Question: I have some questions. How do make lazy loading video or photo from Firebase database like Instagram?
I am using 'NetworkImage()' widget.

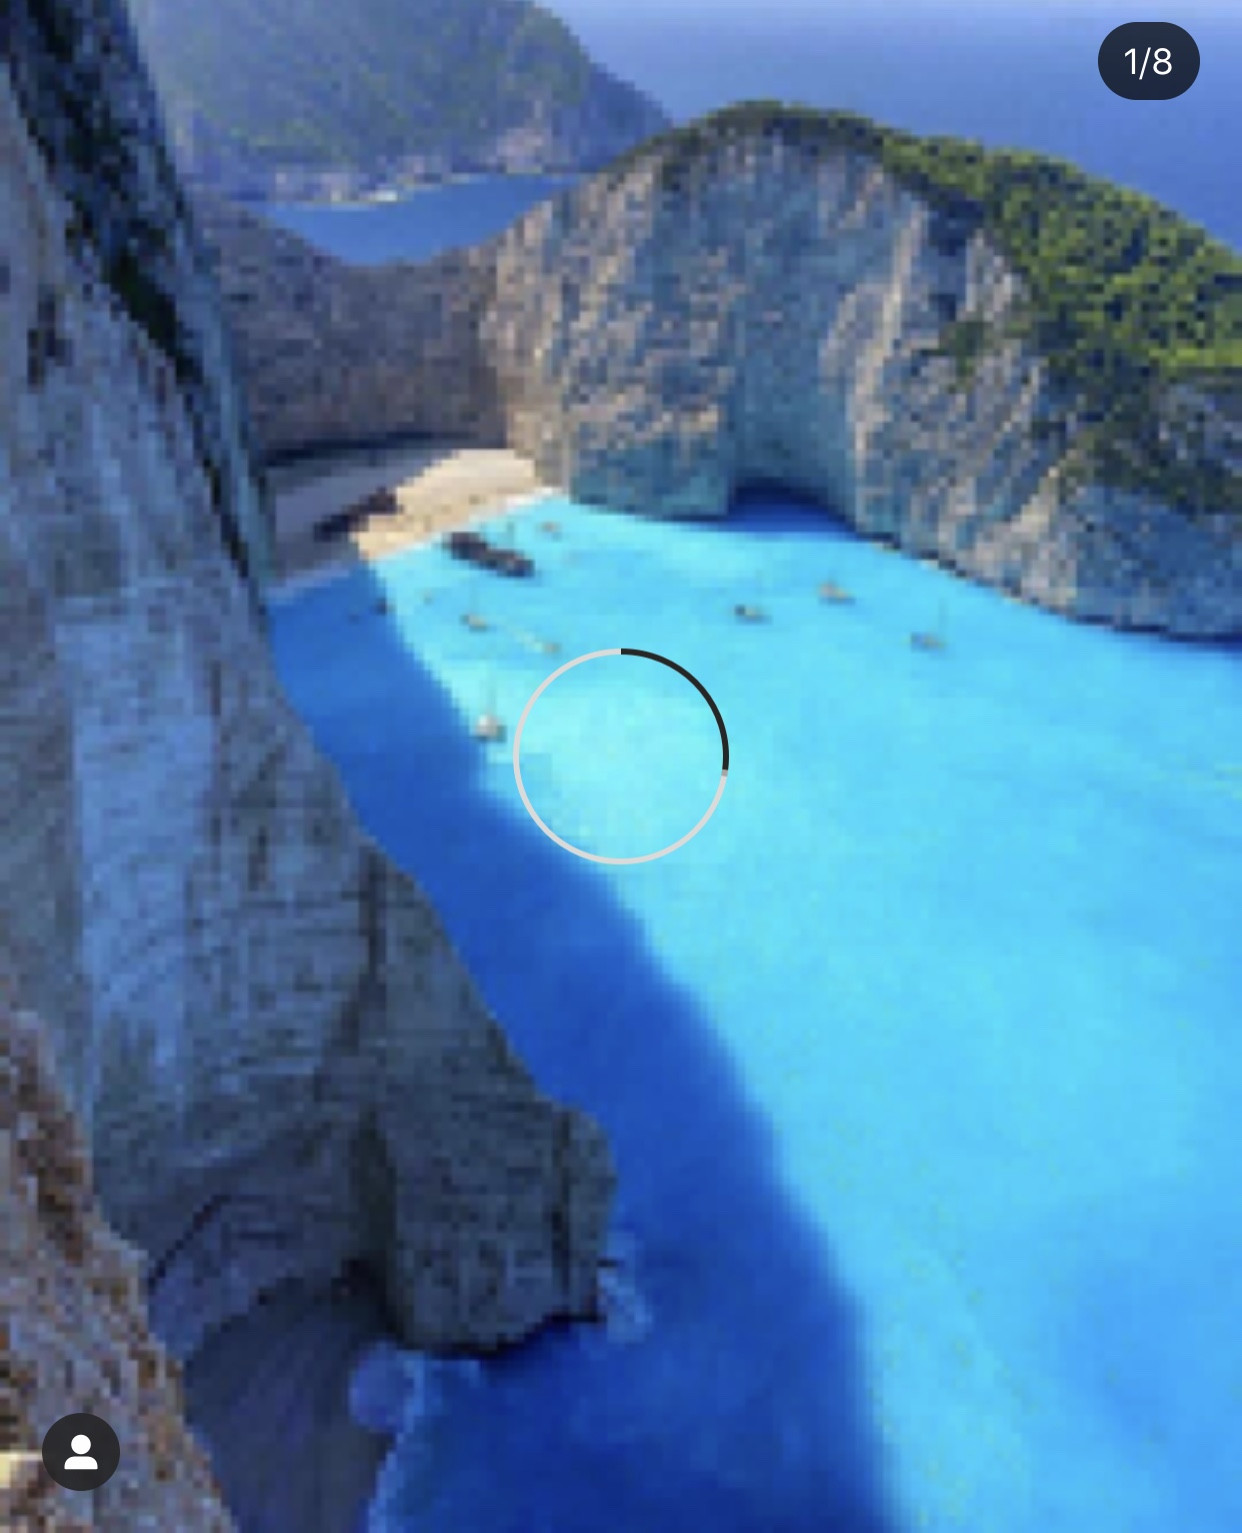
Answer: For lazy loading of the image you can check <URL> package. It provides progressIndicatorBuilder for showing the progress of the image load.
For example (taken from the library documentation),
'''
CachedNetworkImage(
imageUrl: "http://via.placeholder.com/350x150",
progressIndicatorBuilder: (context, url, downloadProgress) =>
CircularProgressIndicator(value: downloadProgress.progress),
errorWidget: (context, url, error) => Icon(Icons.error),
),
'''
For video player can check <URL> library.
If you want use caching feature for video also can check <URL> package.